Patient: sex F, age 59
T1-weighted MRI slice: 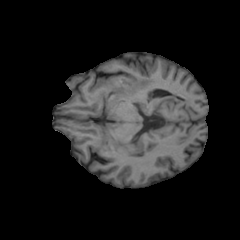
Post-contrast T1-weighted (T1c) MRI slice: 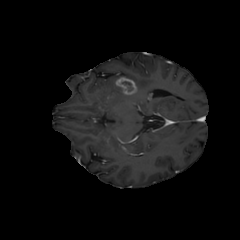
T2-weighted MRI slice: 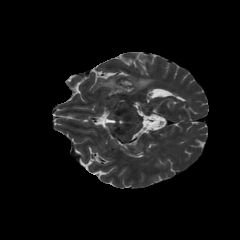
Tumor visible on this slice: yes
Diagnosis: Glioblastoma, IDH-wildtype
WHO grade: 4